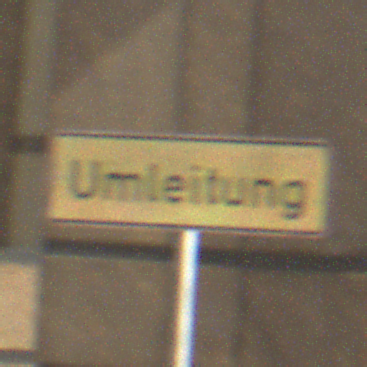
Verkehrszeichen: Umleitungsankuendigung
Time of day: MorningAfternoon
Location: Outdoor (Urban)
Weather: PartlyCloudy
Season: NotSpecified
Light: Natural